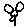
Label: flower